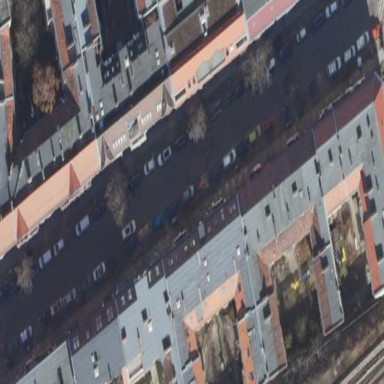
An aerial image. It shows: Parking lane for vehicles.